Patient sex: F
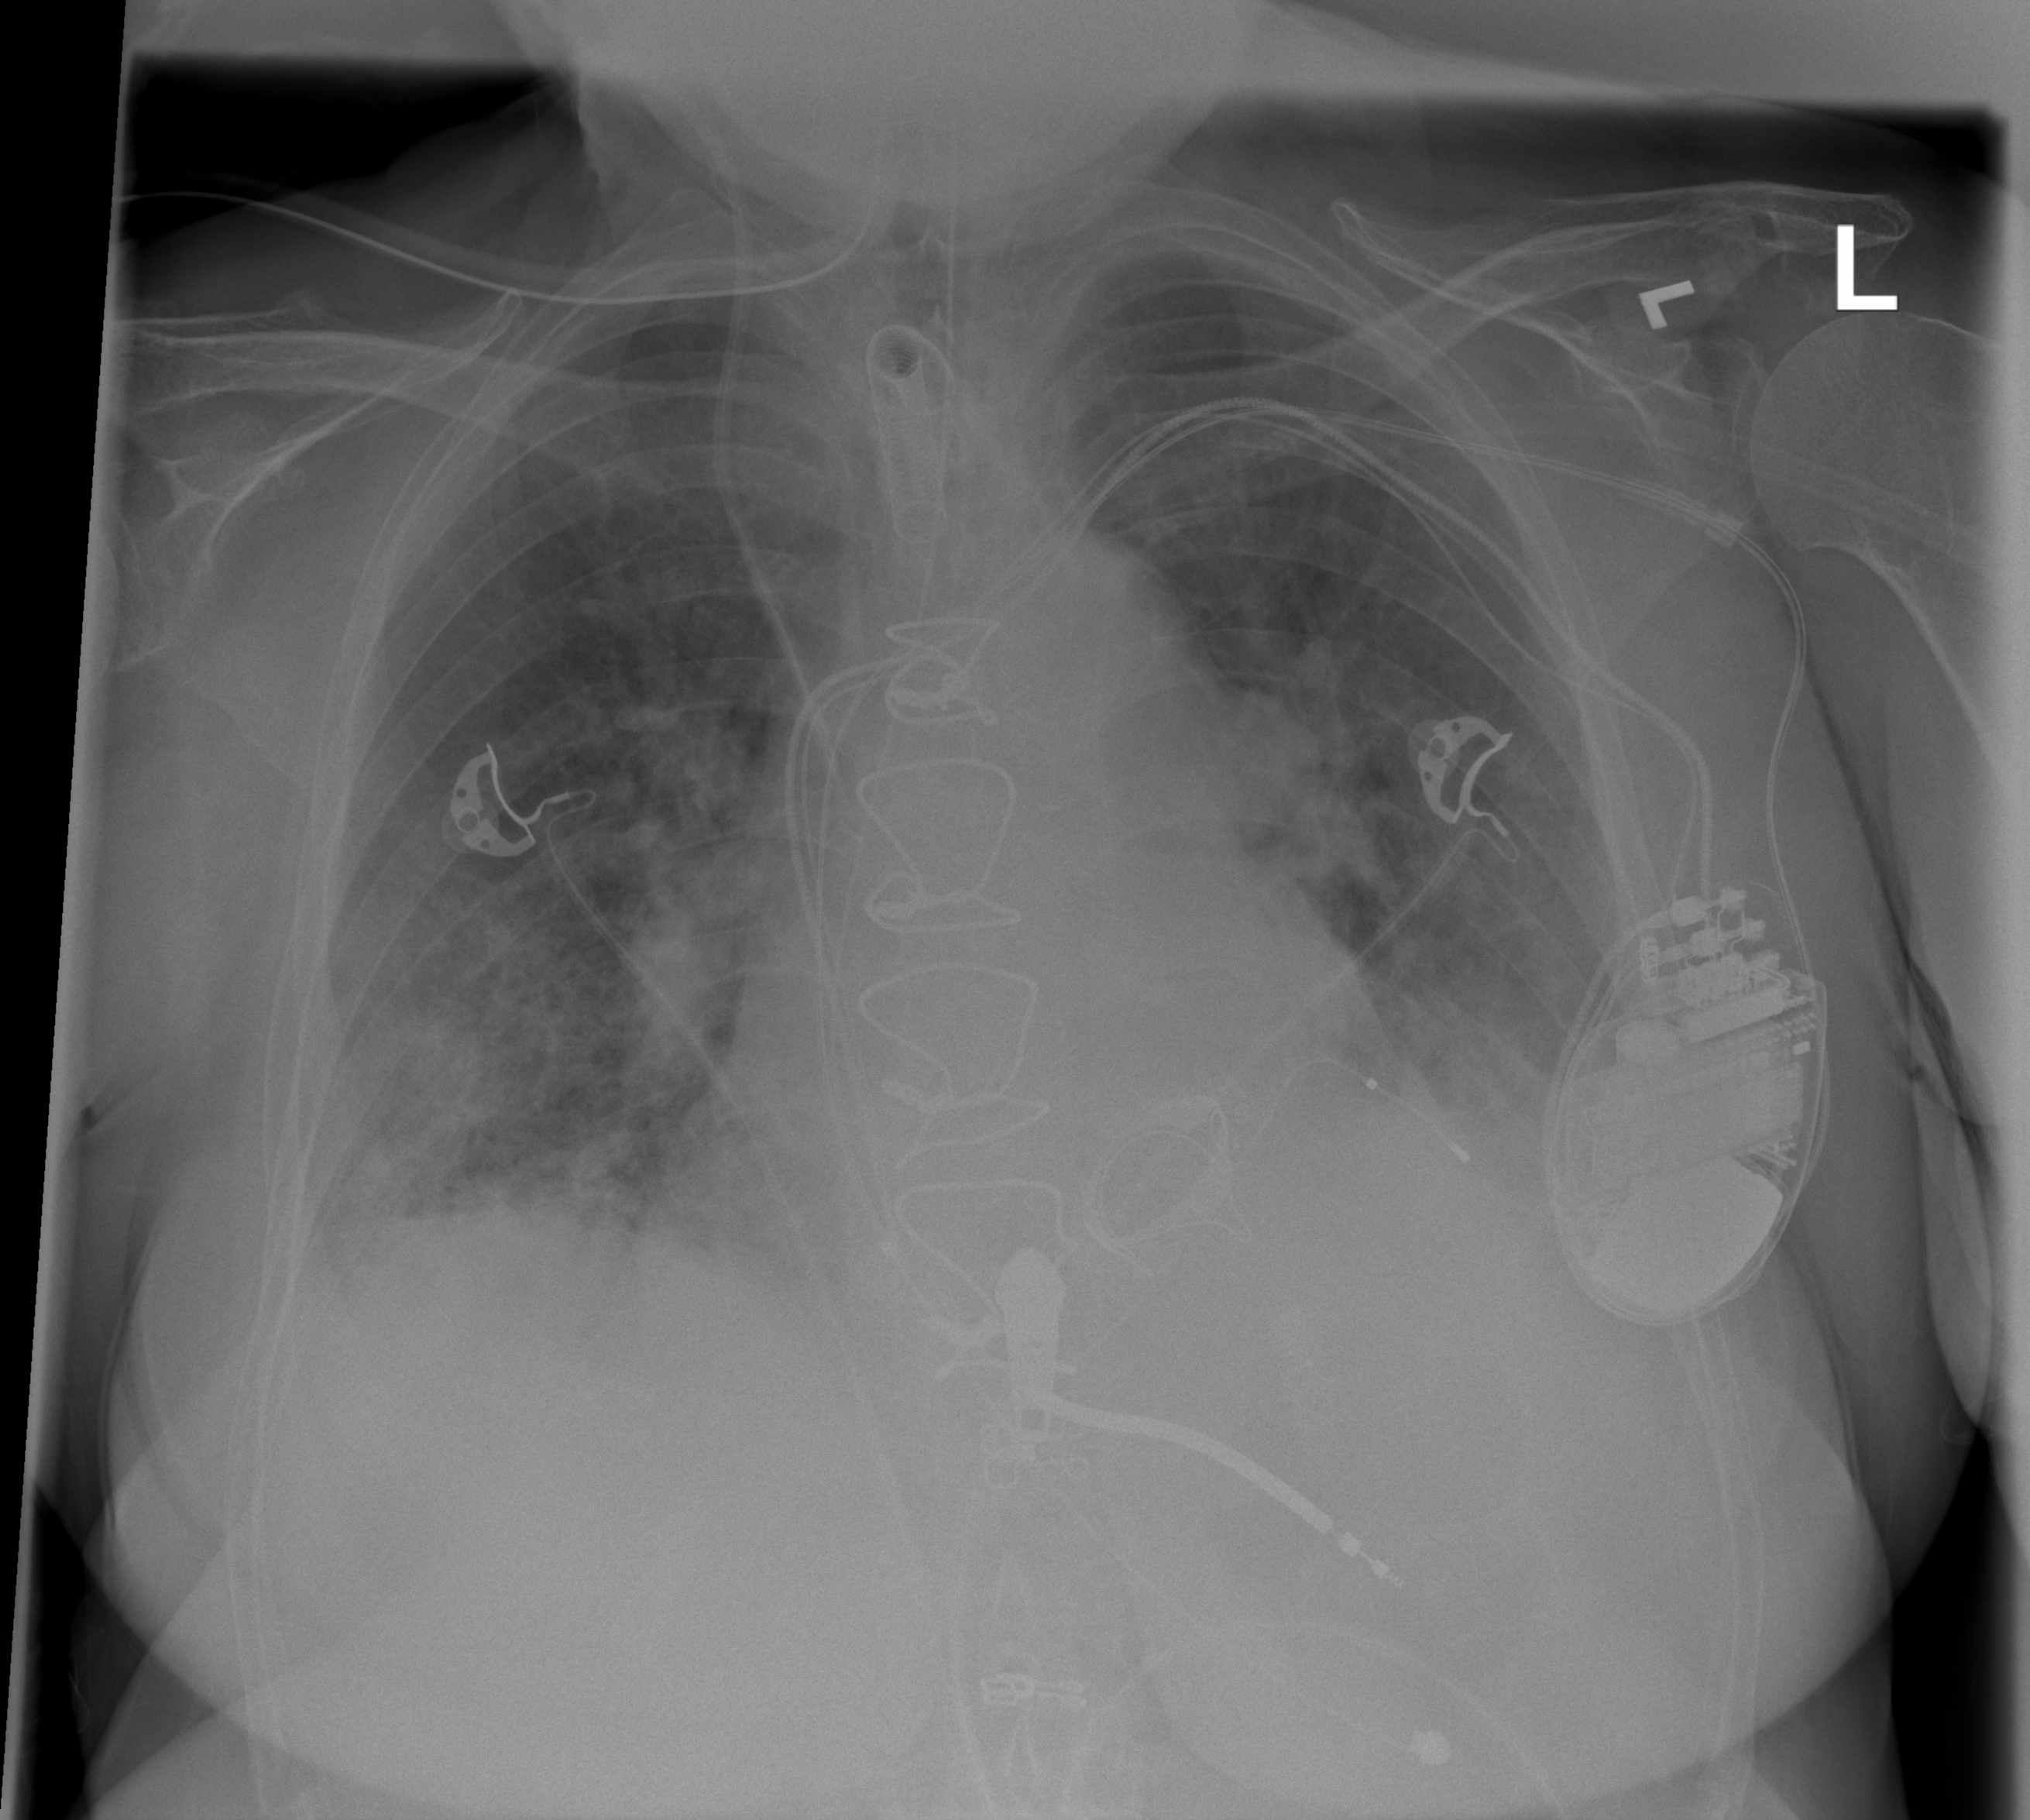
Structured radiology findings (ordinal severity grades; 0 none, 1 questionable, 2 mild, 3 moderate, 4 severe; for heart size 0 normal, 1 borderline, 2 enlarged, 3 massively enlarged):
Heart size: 2
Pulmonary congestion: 3
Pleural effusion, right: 1
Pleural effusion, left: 1
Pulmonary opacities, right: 3
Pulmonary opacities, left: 2
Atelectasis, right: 3
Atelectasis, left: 2